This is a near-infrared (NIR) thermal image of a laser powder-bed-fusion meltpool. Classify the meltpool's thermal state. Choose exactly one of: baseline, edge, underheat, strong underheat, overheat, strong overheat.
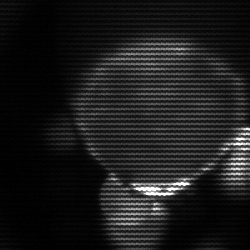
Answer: edge